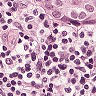
Metastatic tissue present: yes